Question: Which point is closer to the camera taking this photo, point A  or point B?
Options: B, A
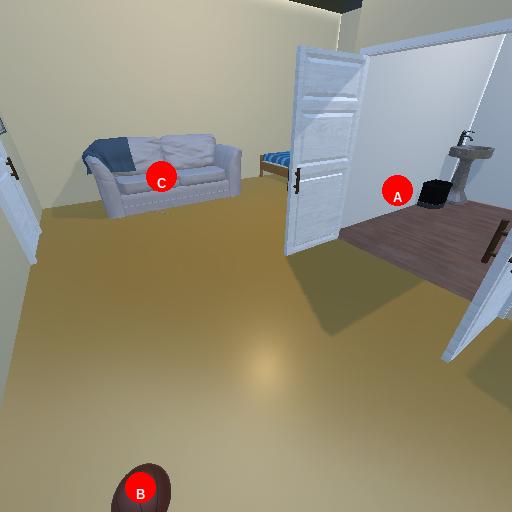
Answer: B